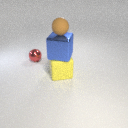
large yellow rubber cube to the right of small red metal sphere